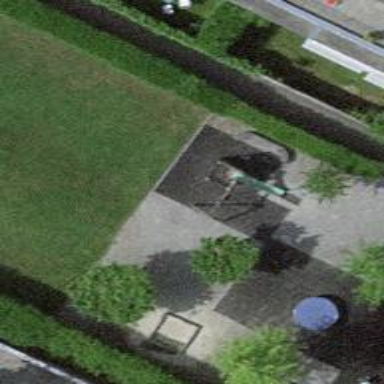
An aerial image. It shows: Playground structure.